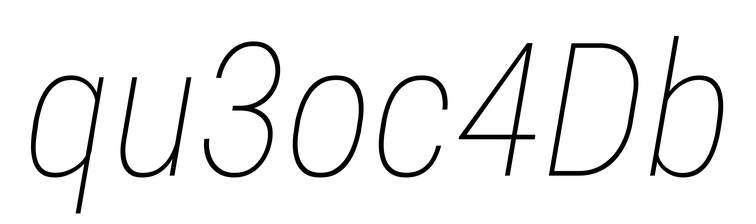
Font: Roboto-Italic_Condensed_Thin_Italic